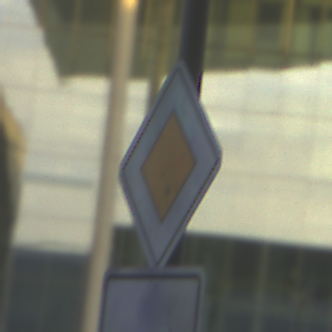
Verkehrszeichen: Vorfahrtsstrasse
Zusatzzeichen unten: VerlaufVorfahrtsstrasse6
Umgebung: Outdoor, Urban
Tageszeit: SunriseSunset
Wetter: PartlyCloudy
Licht: Natural
Jahreszeit: NotSpecified
Kontrast: MediumContrast